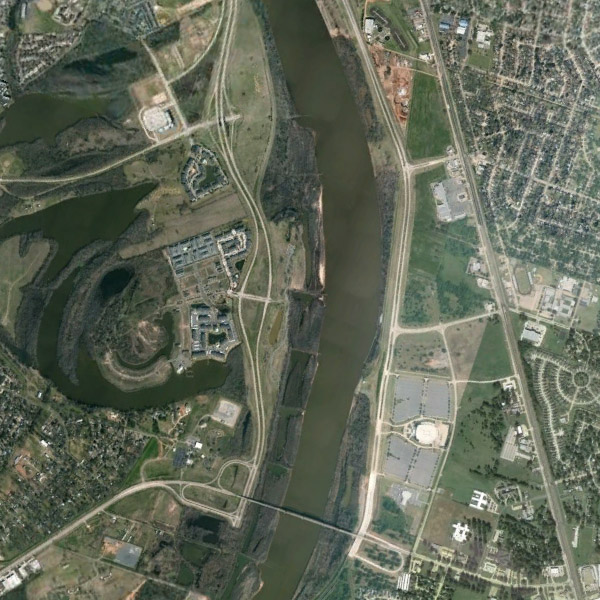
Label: River